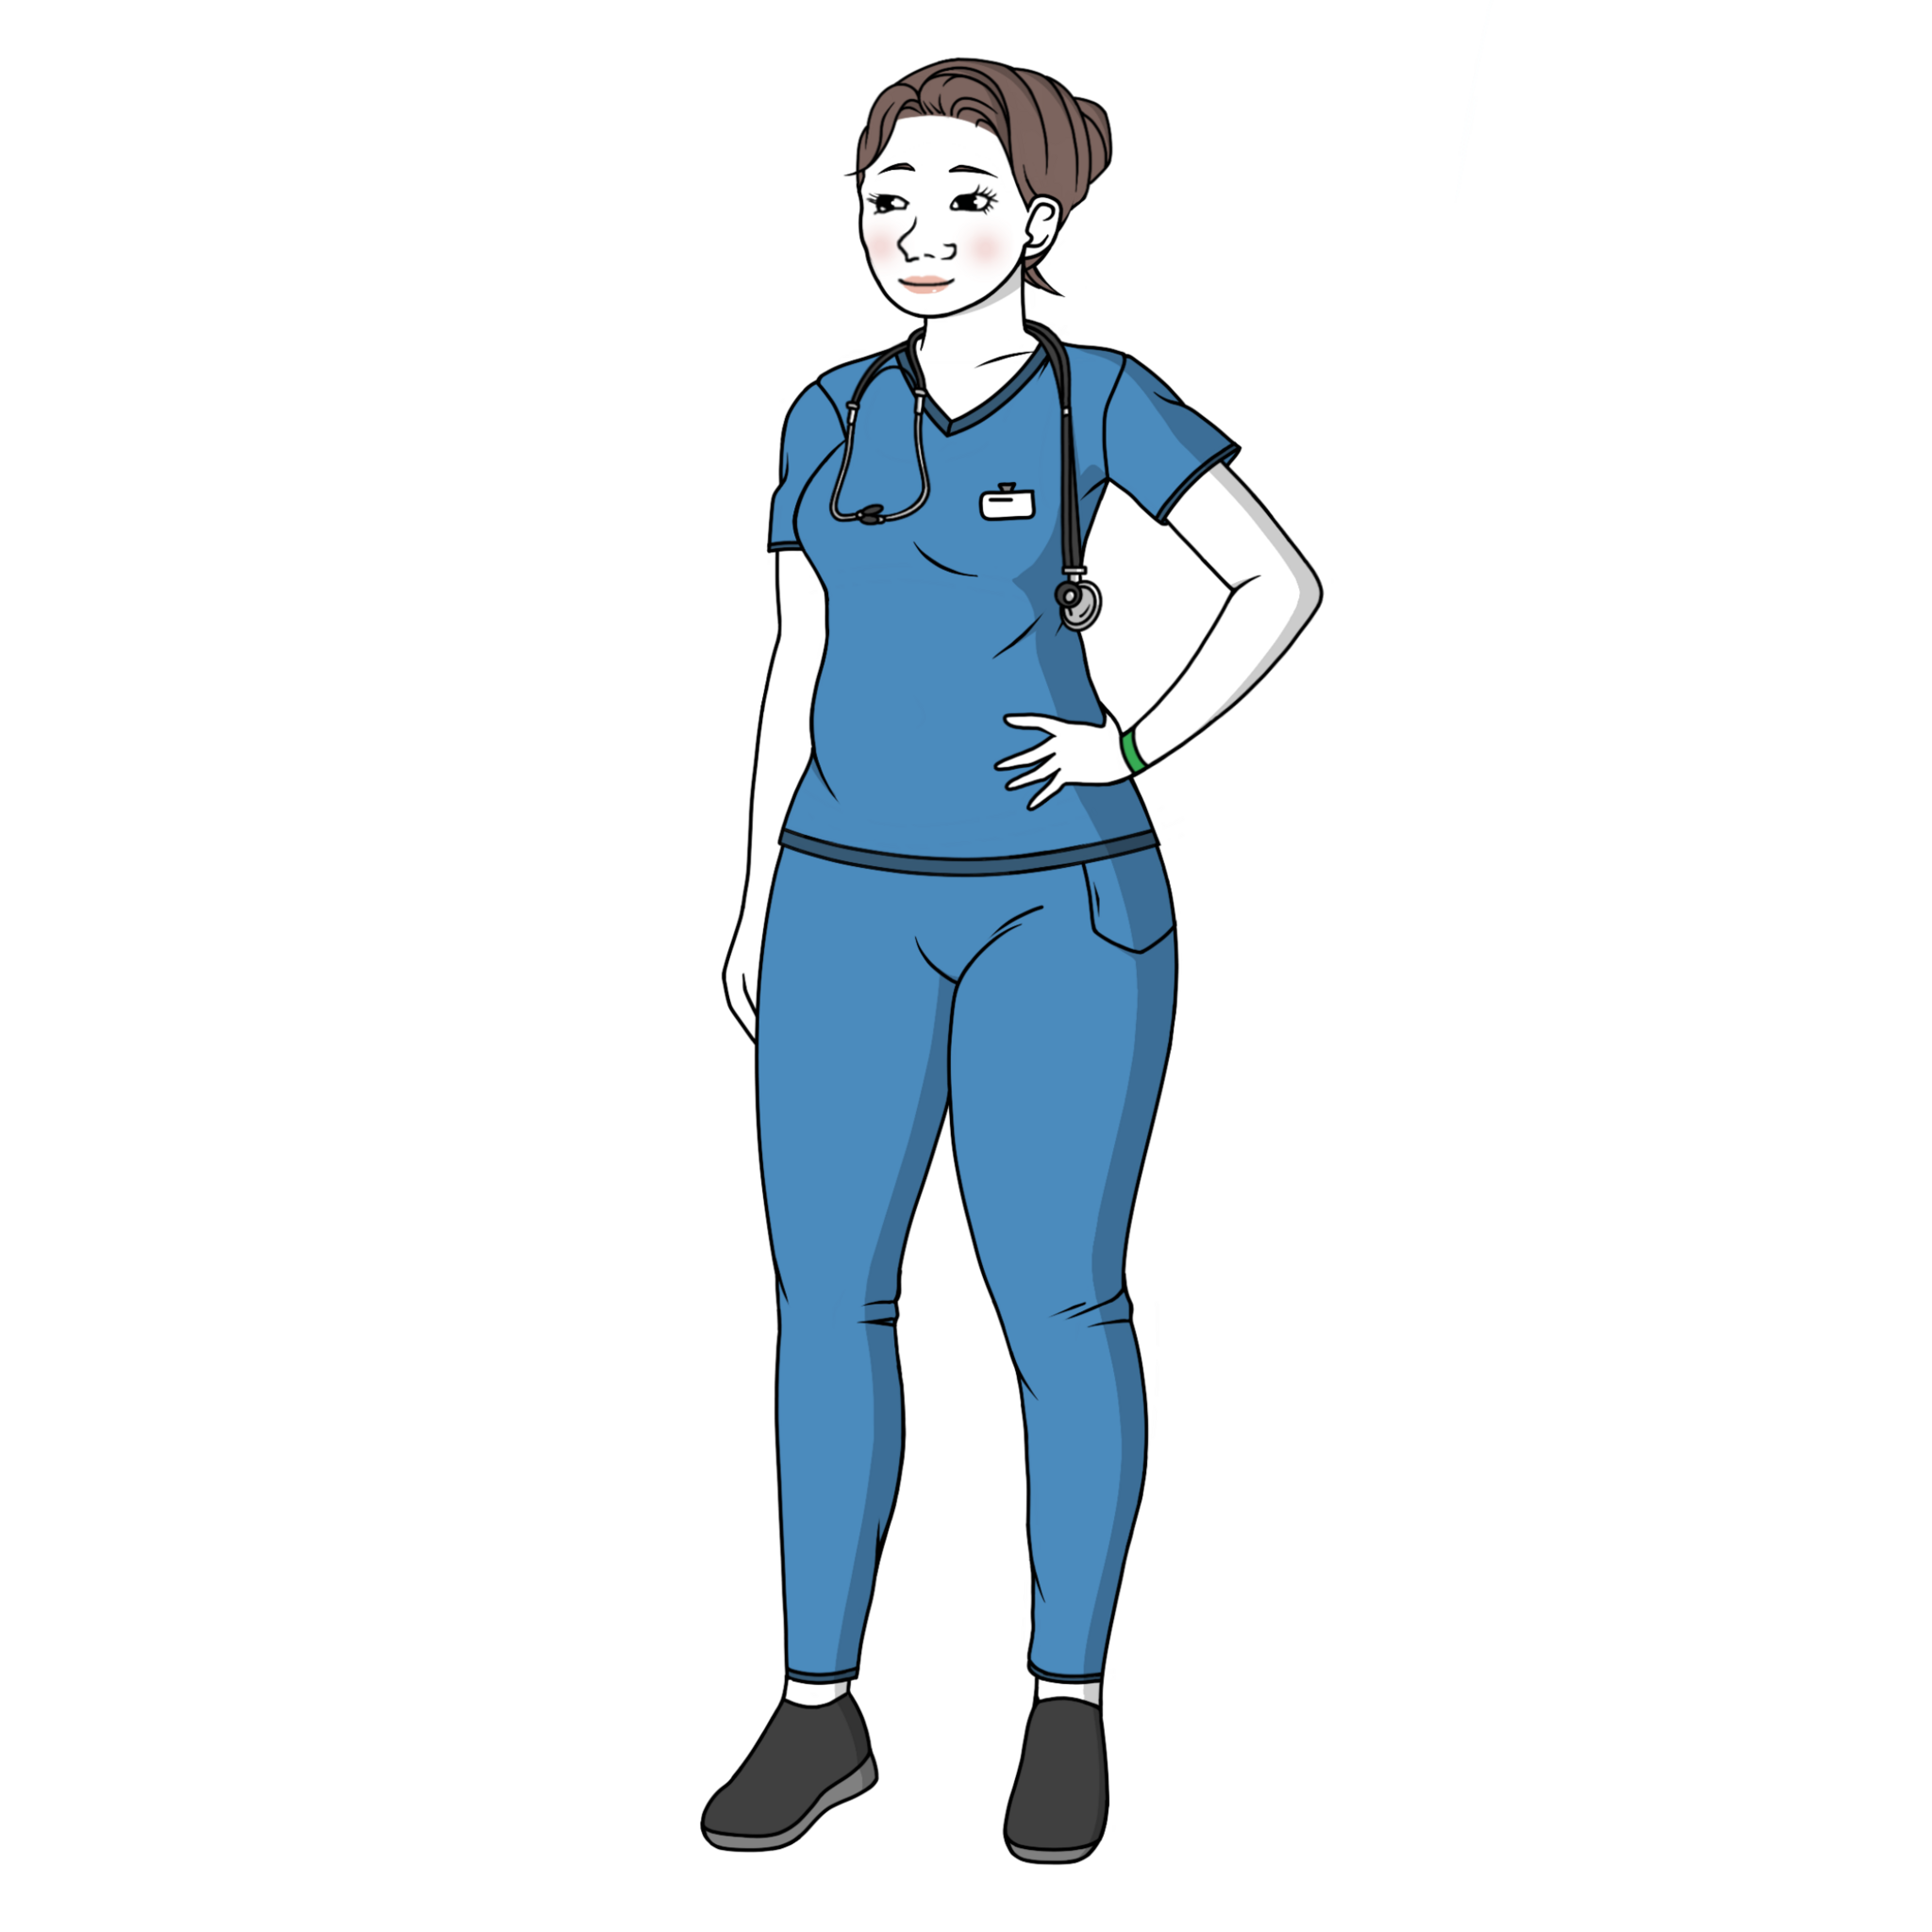
Label: 5_Trad_Wife